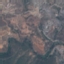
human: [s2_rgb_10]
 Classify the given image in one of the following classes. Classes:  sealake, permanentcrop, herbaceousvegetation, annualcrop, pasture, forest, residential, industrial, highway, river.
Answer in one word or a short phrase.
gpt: HerbaceousVegetation